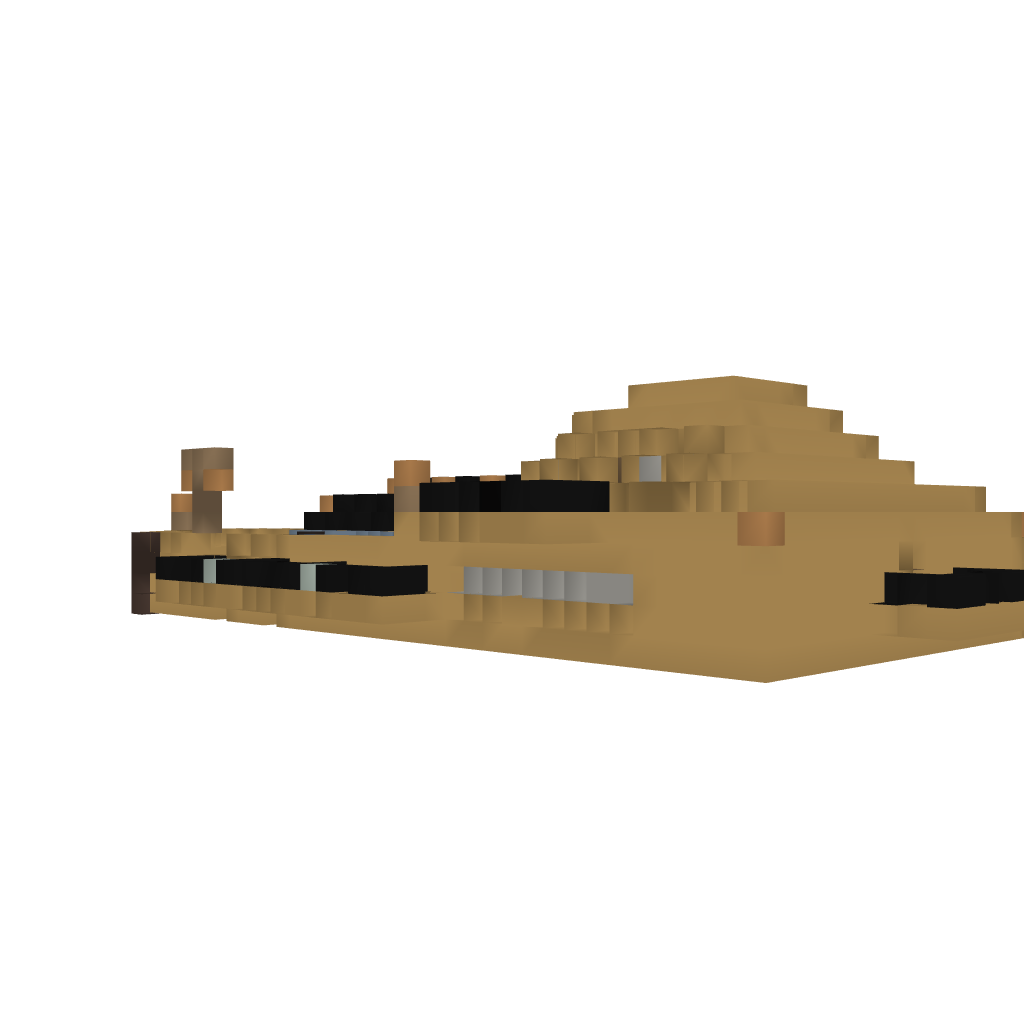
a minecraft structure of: Cannon Boat